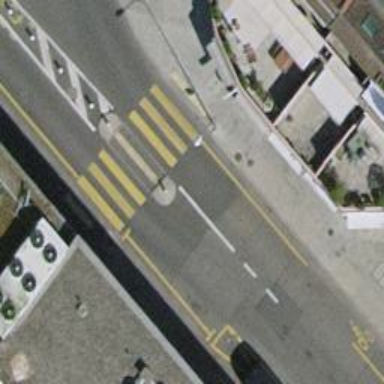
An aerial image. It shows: Uncontrolled crossing with central island on the road.